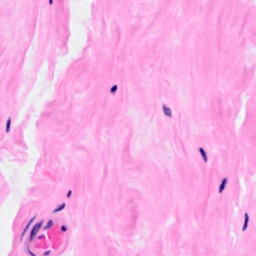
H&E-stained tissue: Breast